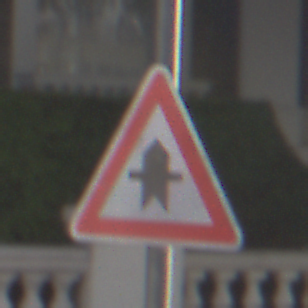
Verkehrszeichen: Vorfahrt
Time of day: MorningAfternoon
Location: Outdoor (Urban)
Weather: PartlyCloudy
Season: NotSpecified
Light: Natural